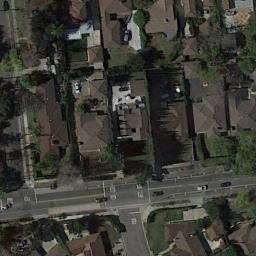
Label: intersection